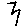
Label: zigzag